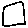
Label: square